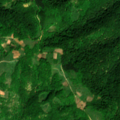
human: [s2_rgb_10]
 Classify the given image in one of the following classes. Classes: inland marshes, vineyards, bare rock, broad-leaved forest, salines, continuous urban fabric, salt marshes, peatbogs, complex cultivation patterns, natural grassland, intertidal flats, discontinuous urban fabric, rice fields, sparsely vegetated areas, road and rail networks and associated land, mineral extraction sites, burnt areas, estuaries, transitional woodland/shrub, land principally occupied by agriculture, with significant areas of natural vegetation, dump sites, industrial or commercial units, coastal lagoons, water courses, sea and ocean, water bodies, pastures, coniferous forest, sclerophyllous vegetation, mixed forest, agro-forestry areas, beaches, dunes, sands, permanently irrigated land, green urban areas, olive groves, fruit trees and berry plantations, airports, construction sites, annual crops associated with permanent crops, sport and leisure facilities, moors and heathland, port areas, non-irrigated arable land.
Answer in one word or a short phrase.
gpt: land principally occupied by agriculture, with significant areas of natural vegetation, broad-leaved forest